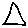
Label: triangle